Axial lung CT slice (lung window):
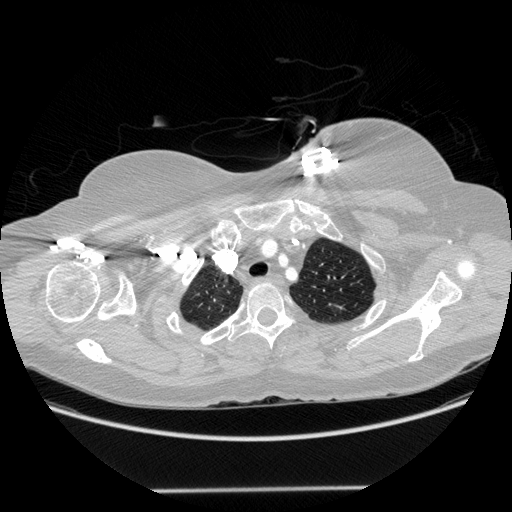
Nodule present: no